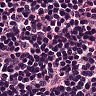
Metastatic tissue present: no